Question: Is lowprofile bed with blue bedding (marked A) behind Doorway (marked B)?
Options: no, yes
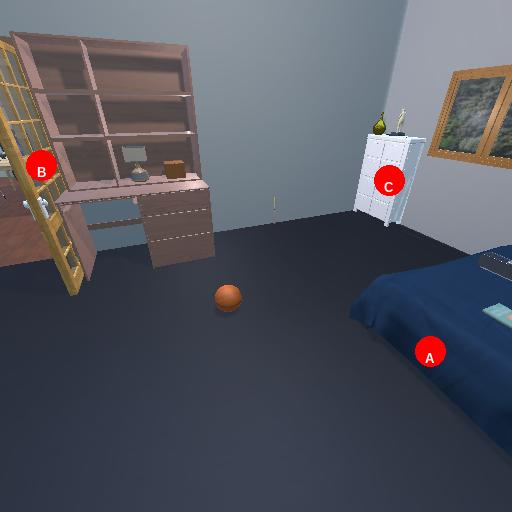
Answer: no